Question: What devices can be controlled?
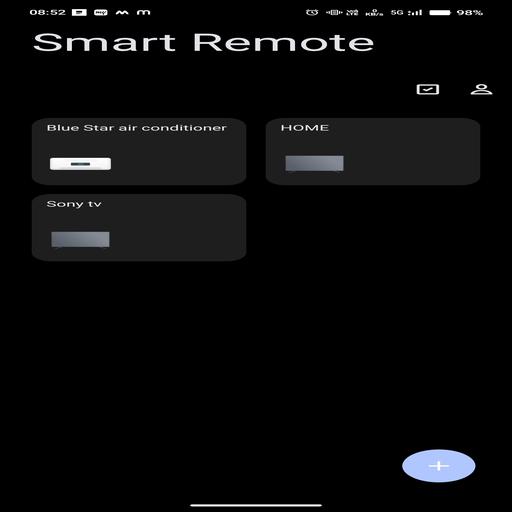
Answer: Blue Star AC, Sony TV, HOME